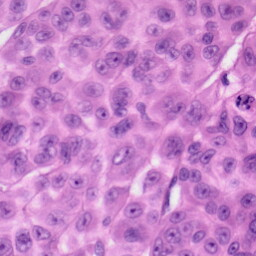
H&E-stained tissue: Skin